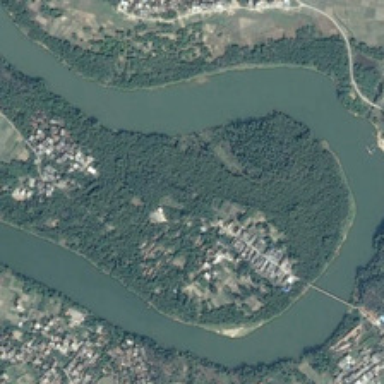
Many green trees are in two sides of a curved river .